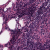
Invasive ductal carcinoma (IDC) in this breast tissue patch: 0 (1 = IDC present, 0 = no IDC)